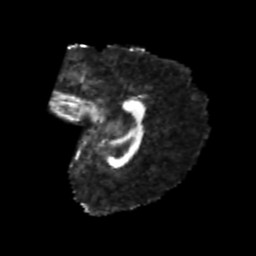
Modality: FA
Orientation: sagittal
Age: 21
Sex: female
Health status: healthy
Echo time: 0.074 s